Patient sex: M
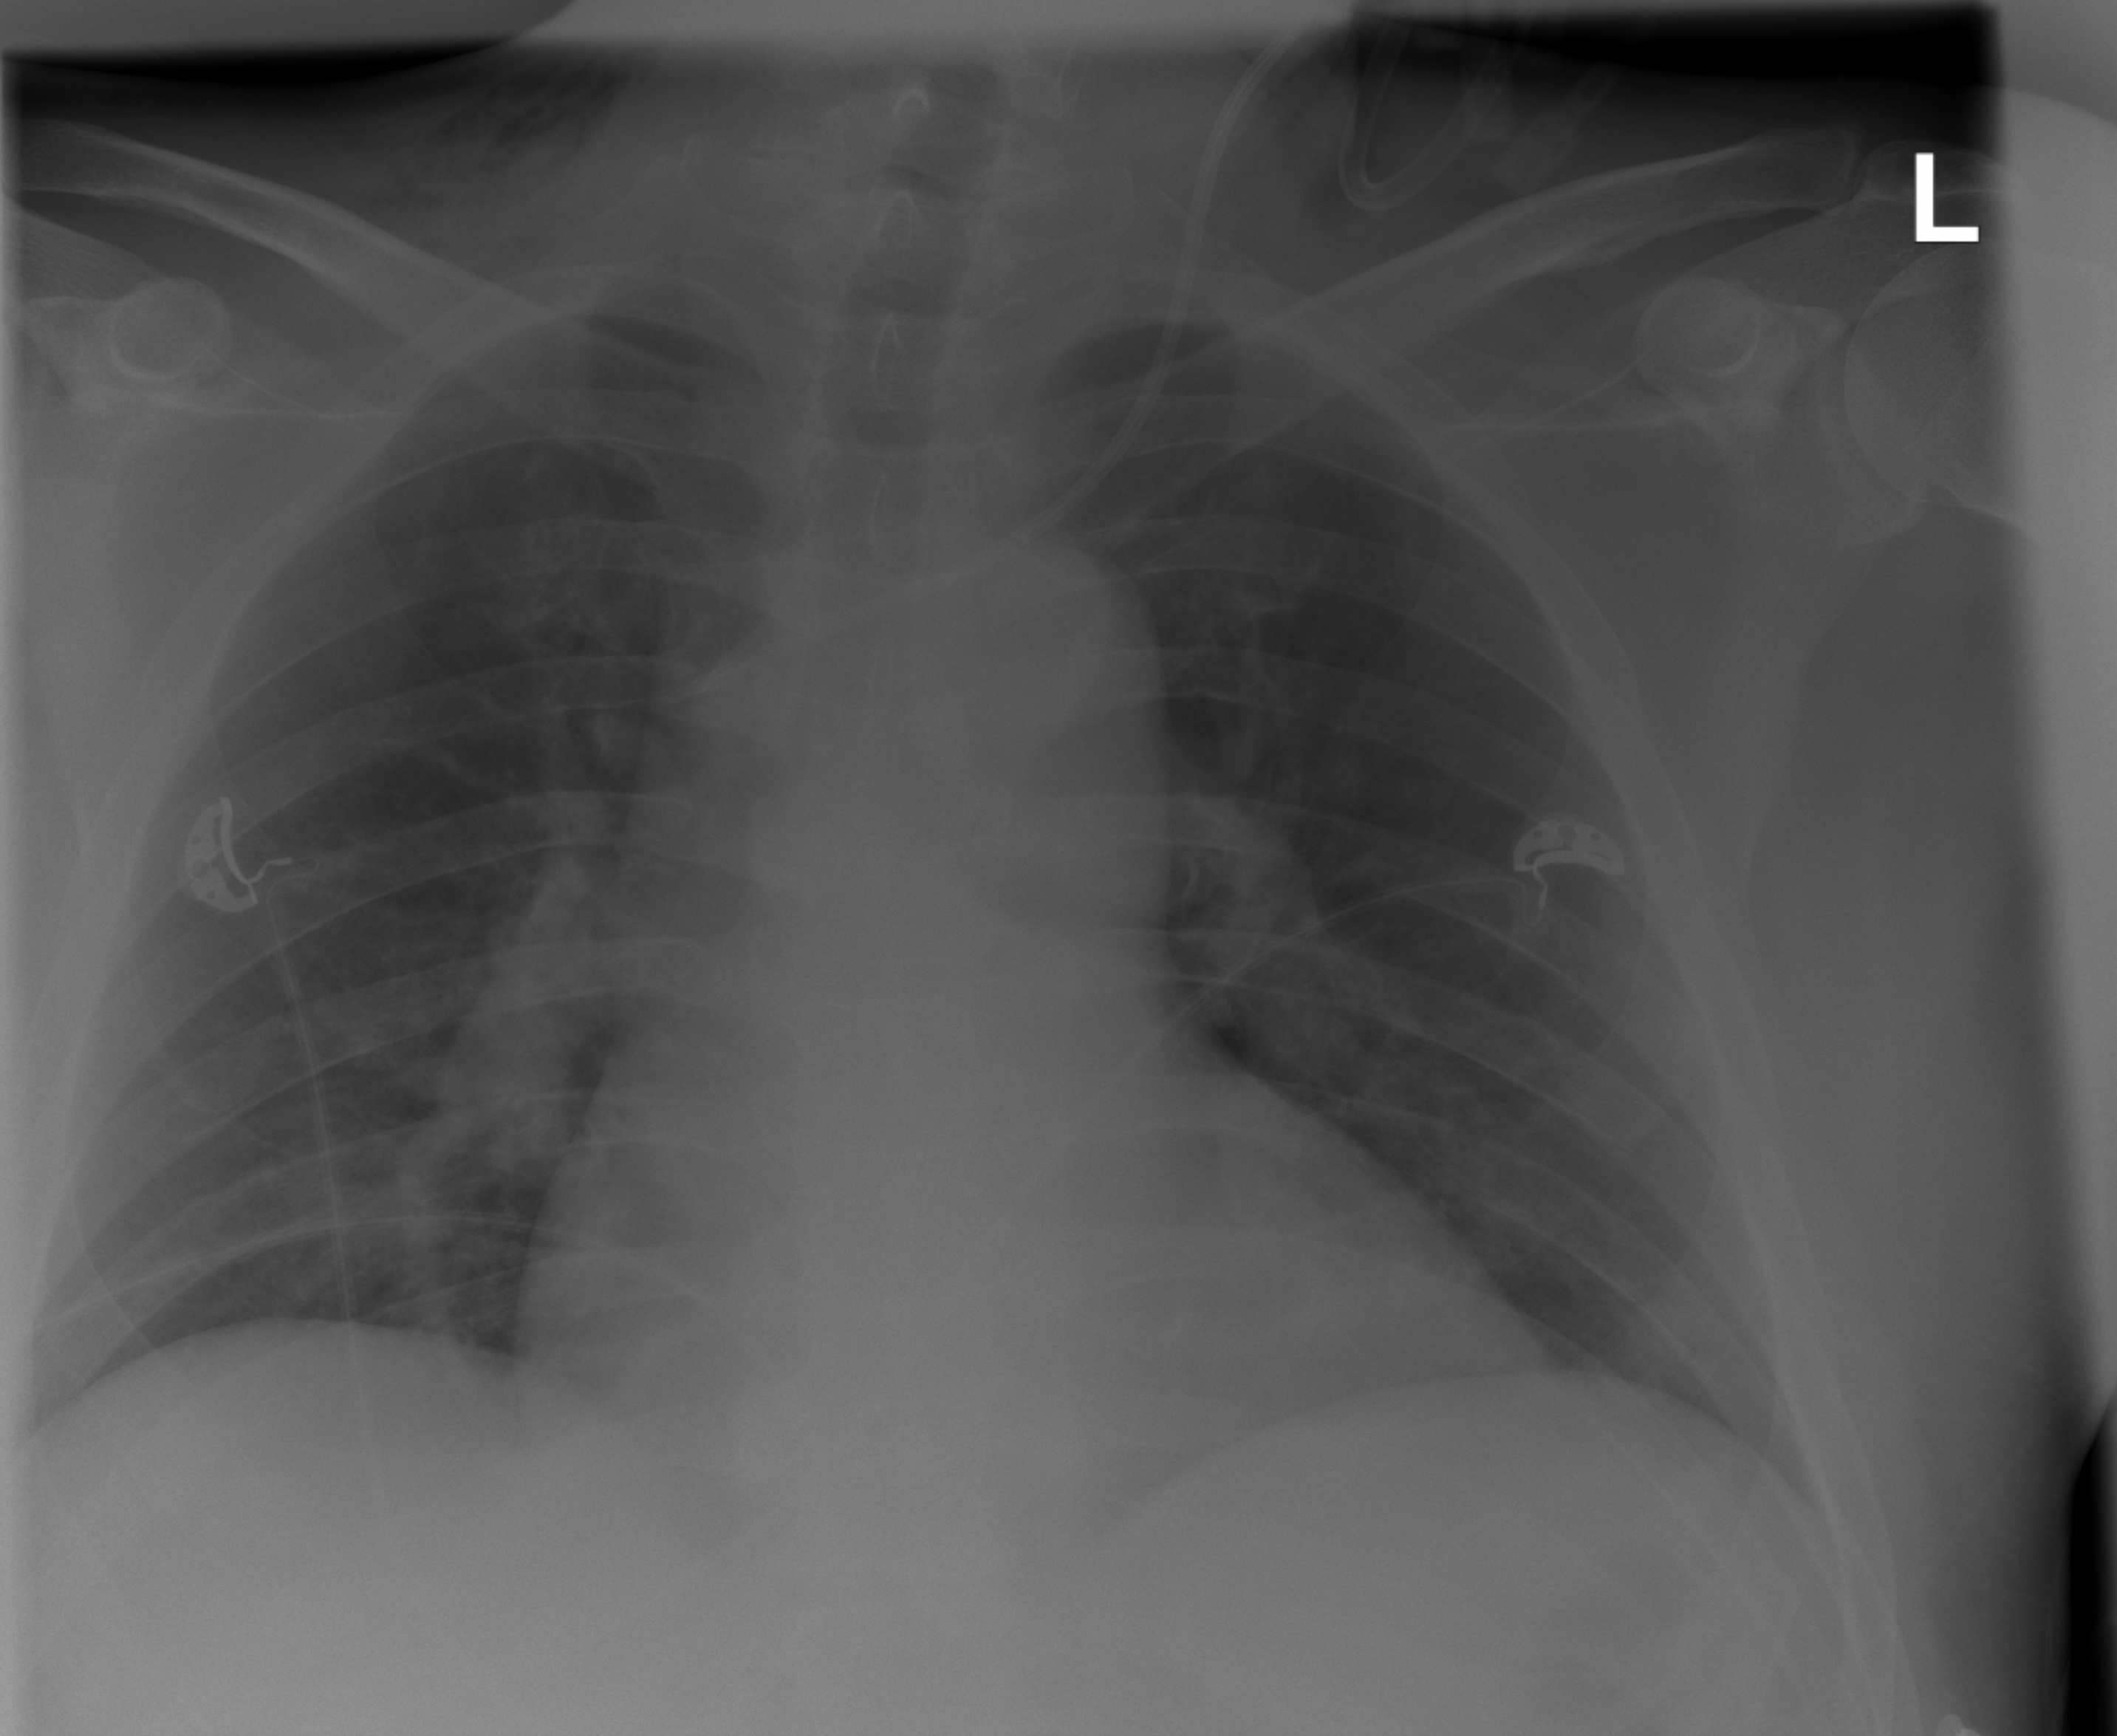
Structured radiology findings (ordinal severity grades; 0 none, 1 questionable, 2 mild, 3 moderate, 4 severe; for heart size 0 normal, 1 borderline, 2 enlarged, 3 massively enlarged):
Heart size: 0
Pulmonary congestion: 0
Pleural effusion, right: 0
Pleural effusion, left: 0
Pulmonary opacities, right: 2
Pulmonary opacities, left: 0
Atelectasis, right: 0
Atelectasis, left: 0